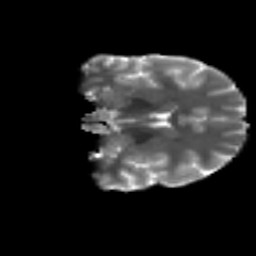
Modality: T2w
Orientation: coronal
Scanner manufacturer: siemens
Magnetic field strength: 3 T
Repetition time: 4.16 s
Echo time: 0.0806 s